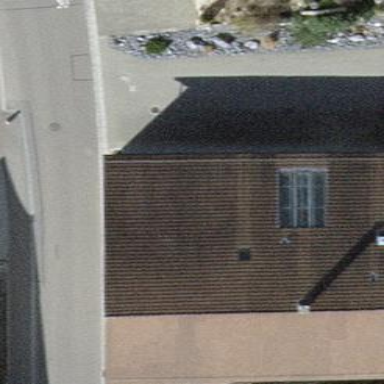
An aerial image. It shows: Detached building with gabled roof made of grey roof tiles.